Aerial crown-view tile of a tropical tree (Barro Colorado Island, Panama), acquired 20240813:
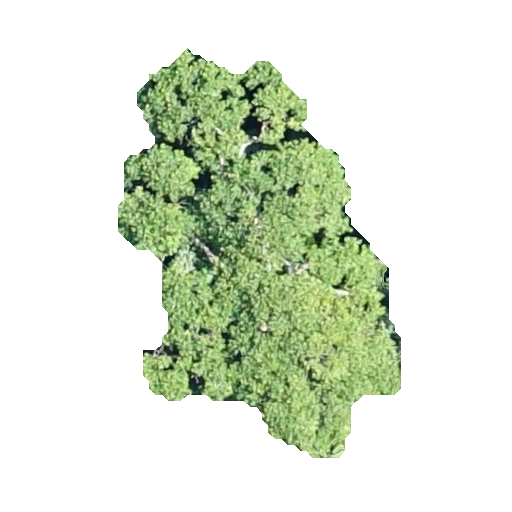
Species: Trattinnickia aspera
GBIF accepted scientific name: Trattinnickia aspera
Crown area: 111.94 m²